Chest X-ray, PA view. Patient: 53 years old, sex F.
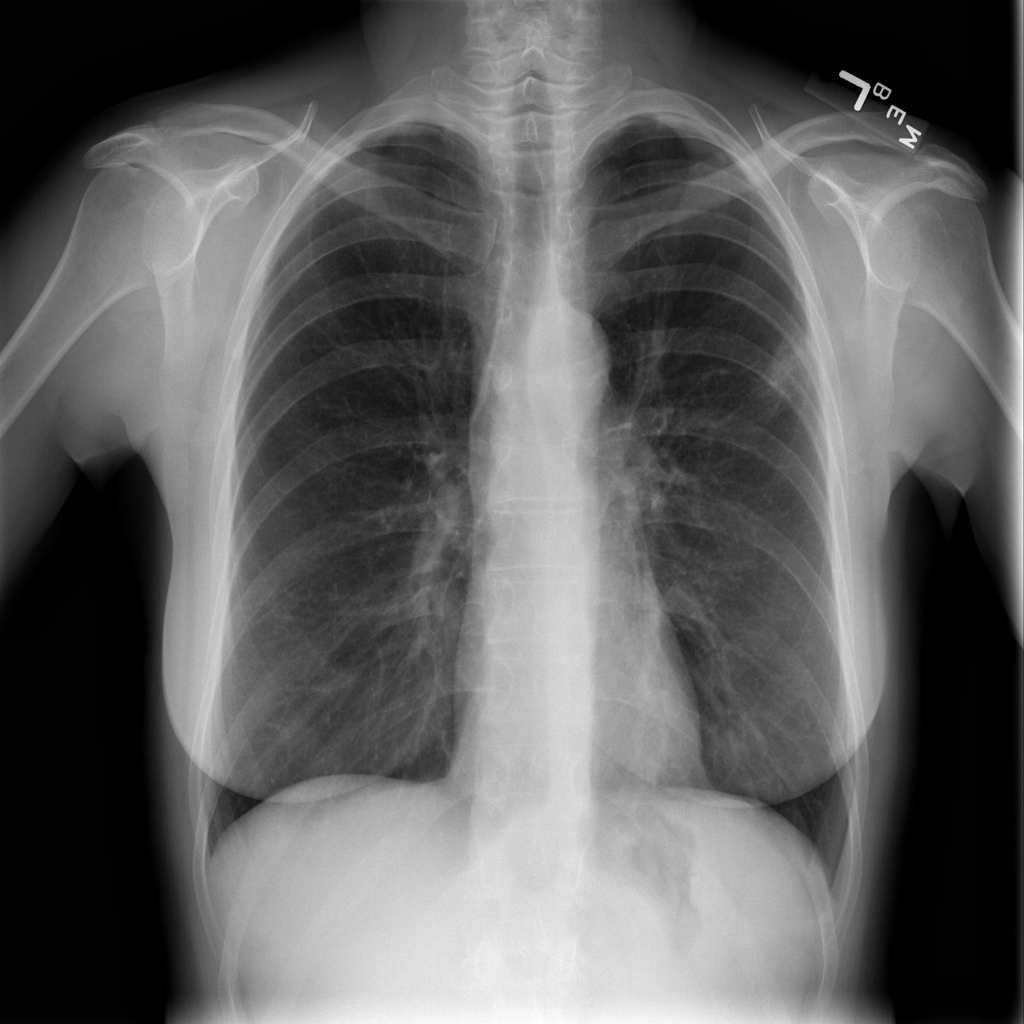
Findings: Consolidation, Infiltration